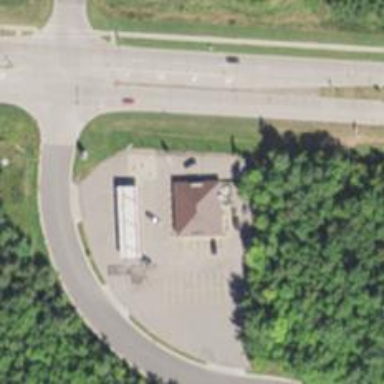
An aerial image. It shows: Convenience shop.